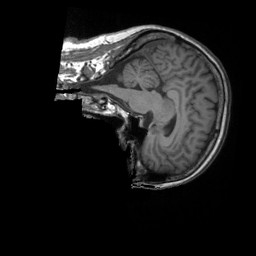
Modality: T1w
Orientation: sagittal
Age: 56
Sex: female
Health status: ill
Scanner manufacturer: siemens
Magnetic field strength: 3 T
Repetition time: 1.9 s
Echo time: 0.00247 s